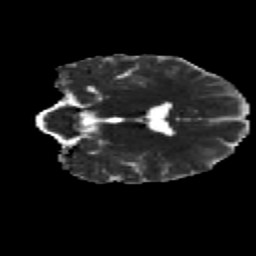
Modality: MD
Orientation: coronal
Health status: healthy
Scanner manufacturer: siemens
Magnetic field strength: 3 T
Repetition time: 12 s
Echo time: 0.092 s